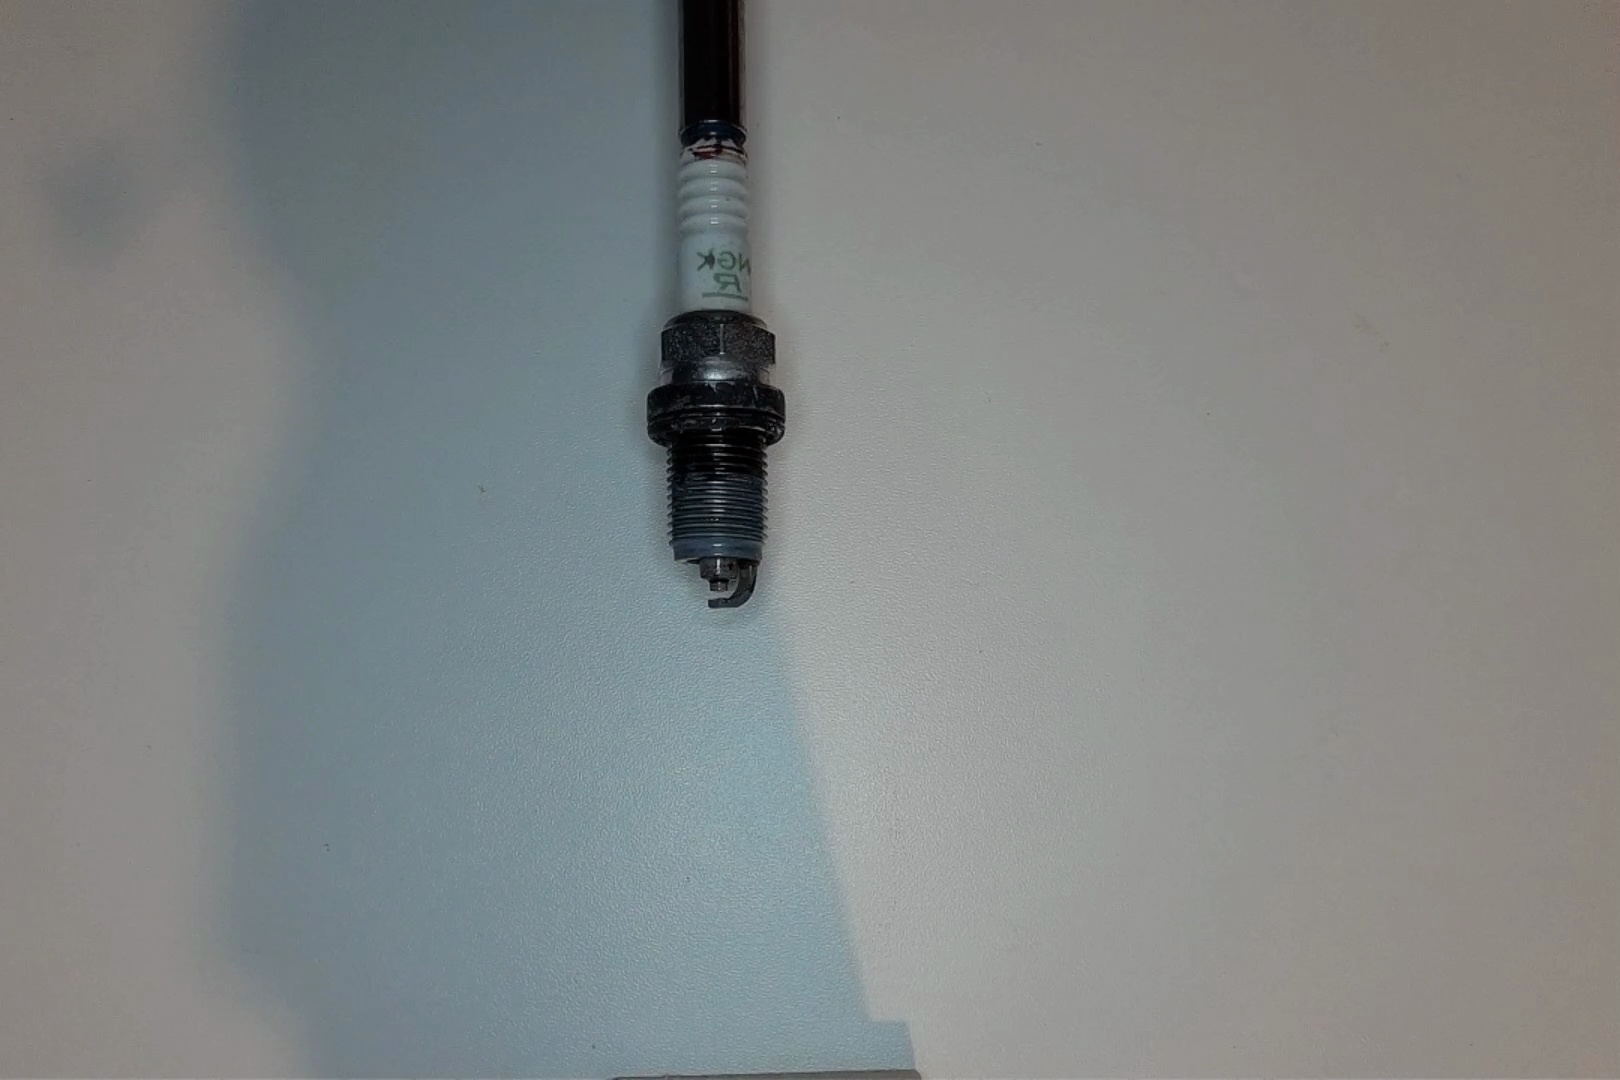
Label: anomaly